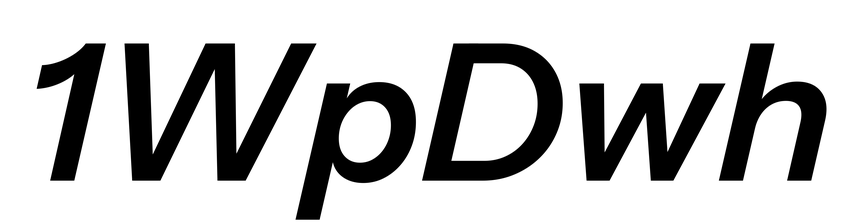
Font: InstrumentSans-Italic_SemiBold_Italic